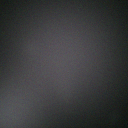
Screen state: off